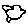
Label: bird